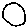
Label: circle